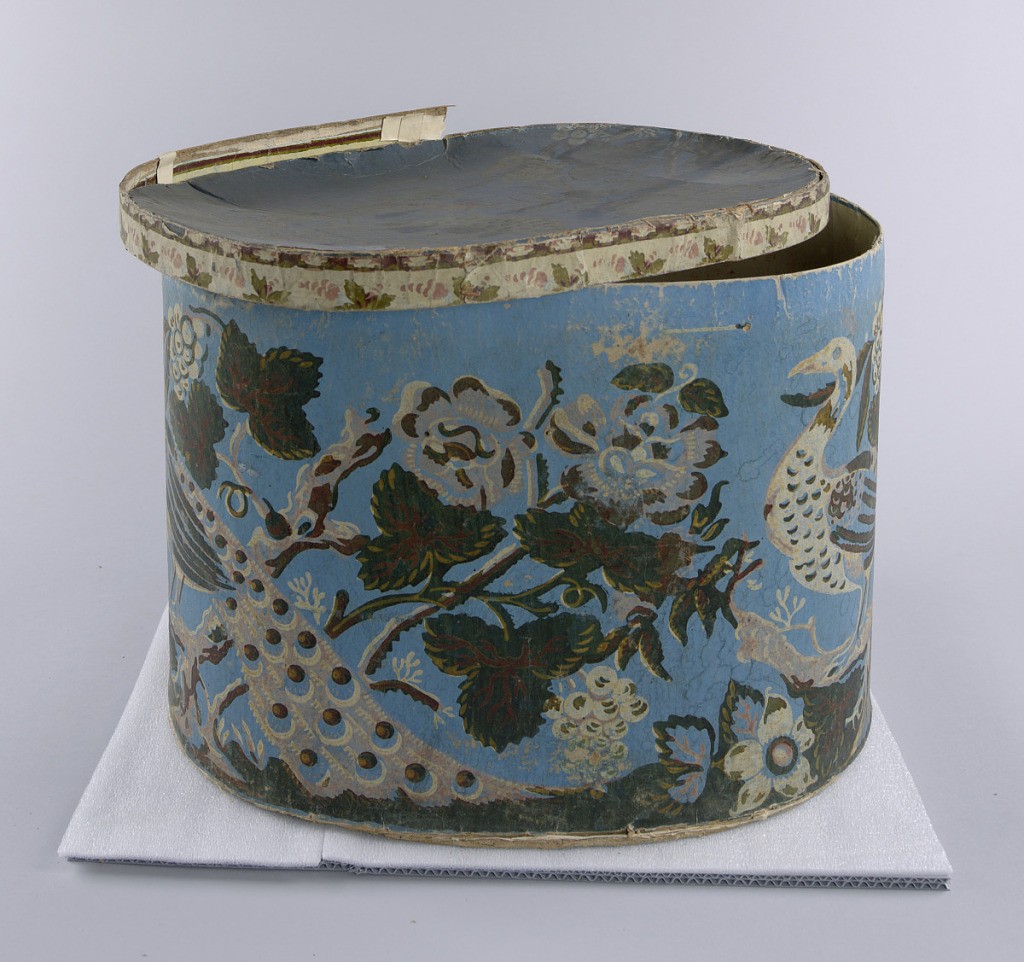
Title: Bandbox
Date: ca. 1840
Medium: Block-printed paper, pasteboard support
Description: Blue field, printed in pink, white, brown and green with repeating design of peacock with flowers, foliage and grapes.